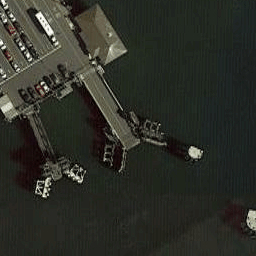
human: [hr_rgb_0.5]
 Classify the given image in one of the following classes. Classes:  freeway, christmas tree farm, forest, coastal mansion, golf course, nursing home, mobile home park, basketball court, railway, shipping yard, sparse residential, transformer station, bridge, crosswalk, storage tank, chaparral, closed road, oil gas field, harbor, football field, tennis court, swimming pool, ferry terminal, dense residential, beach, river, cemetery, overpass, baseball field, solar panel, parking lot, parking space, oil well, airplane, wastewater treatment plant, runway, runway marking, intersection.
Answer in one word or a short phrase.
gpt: ferry terminal